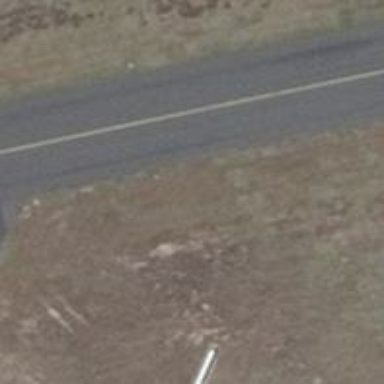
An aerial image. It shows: Taxiway edge marked with aviation lights.